An envelope spectrum derived from a bearing vibration measurement is shown; the reference markers locate BPFO, BPFI, BSF and FTF for this bearing geometry and shaft speed. What is the most likely bearing condition (normal, inner_race, outer_race, ball)?
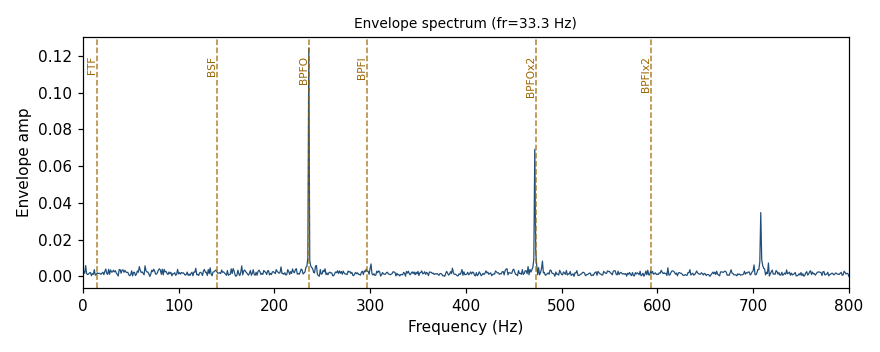
Answer: outer_race